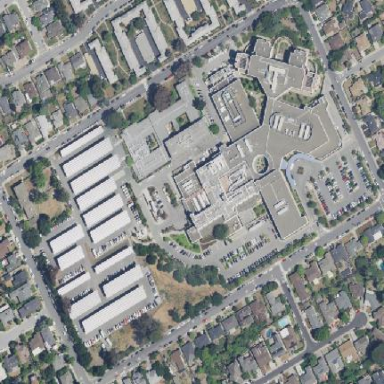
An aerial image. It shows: Healthcare facility identified as hospital.